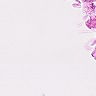
Metastatic tissue present: no